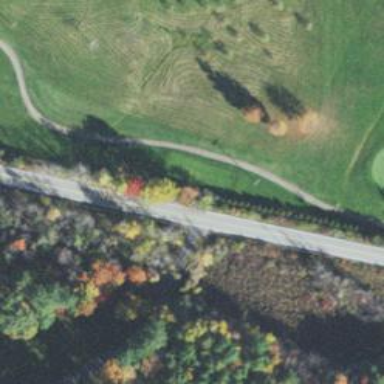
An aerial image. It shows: Golf cartpath that is also road path.